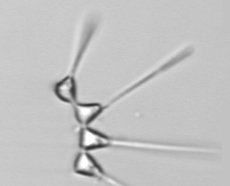
Label: Asterionellopsis_glacialis